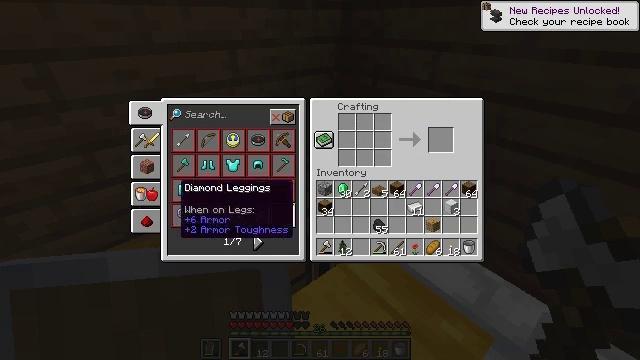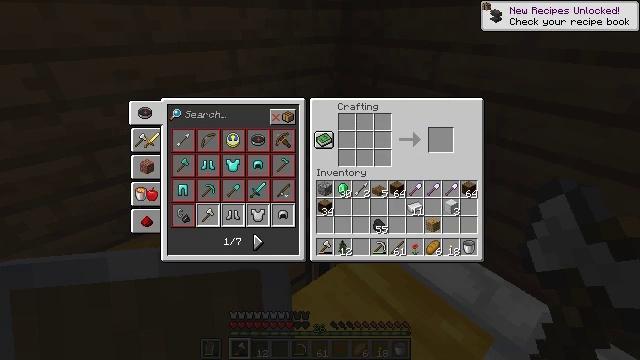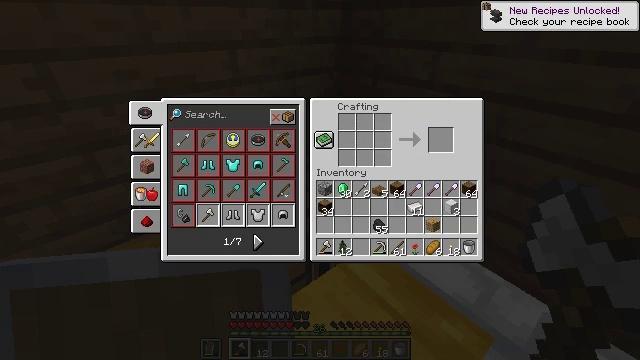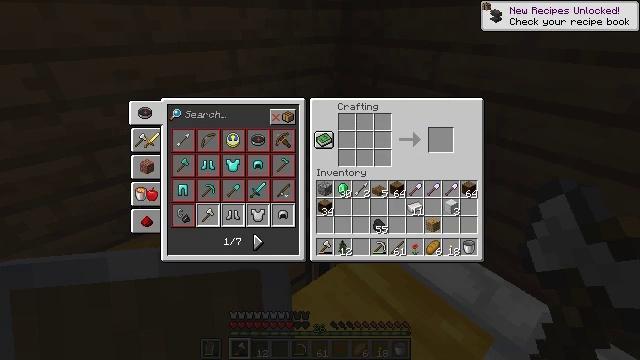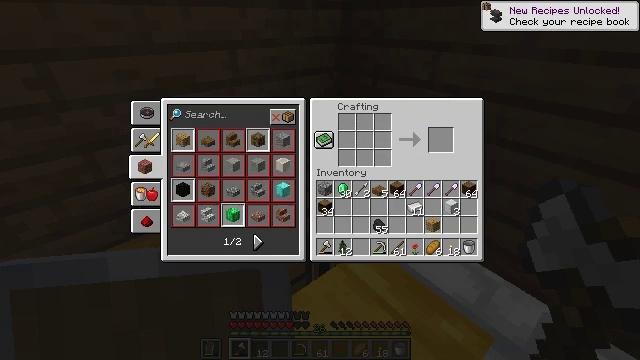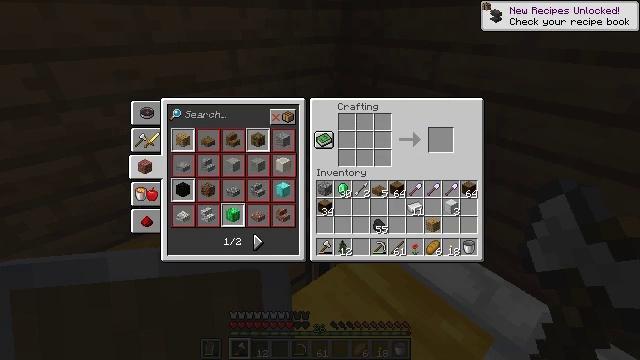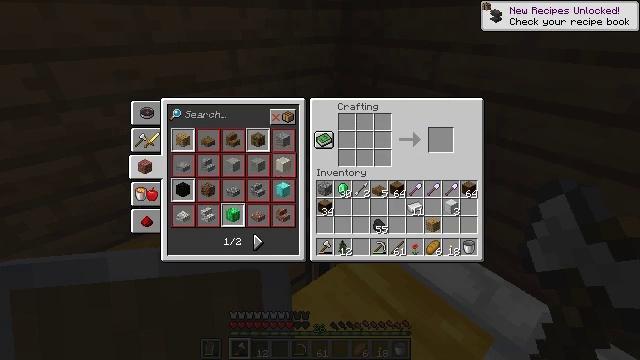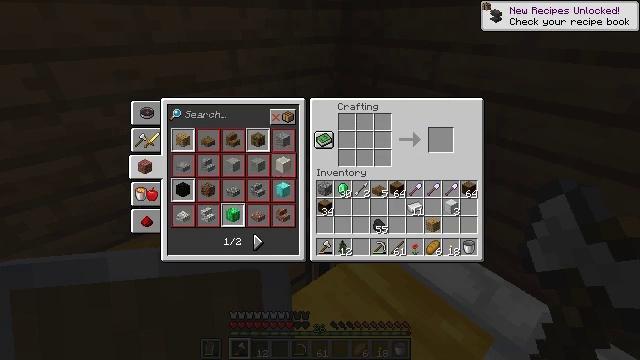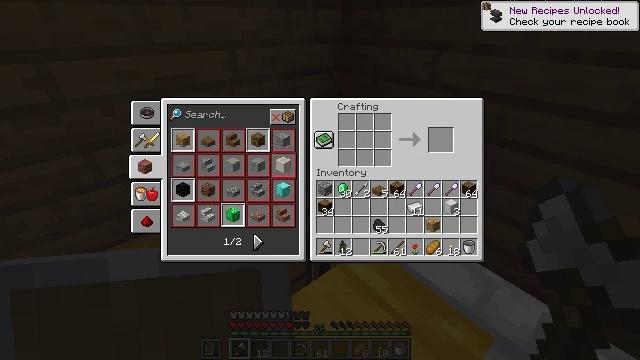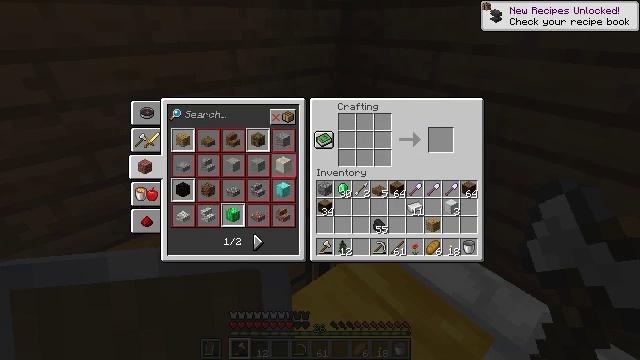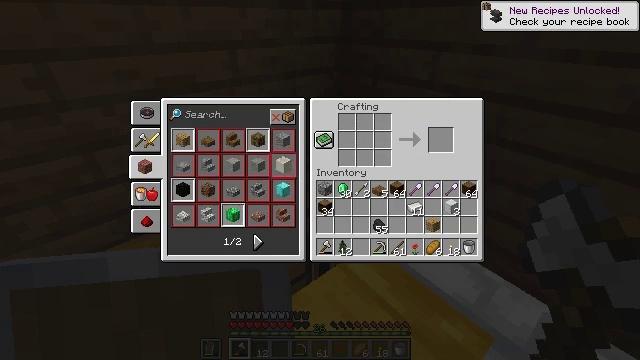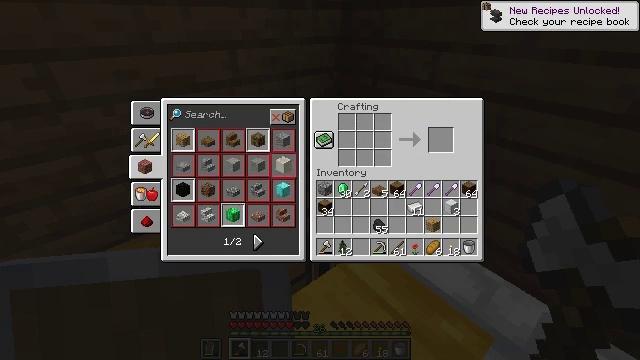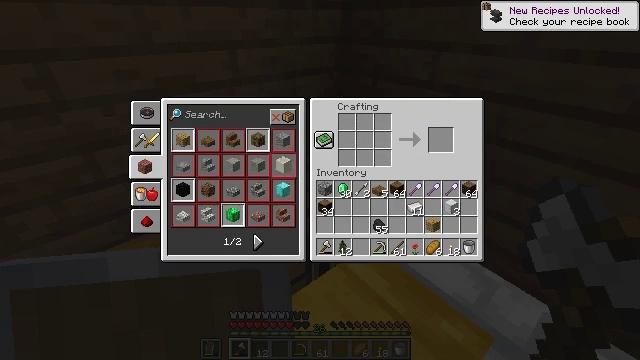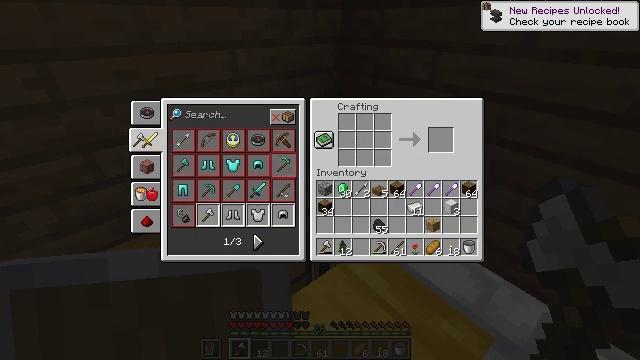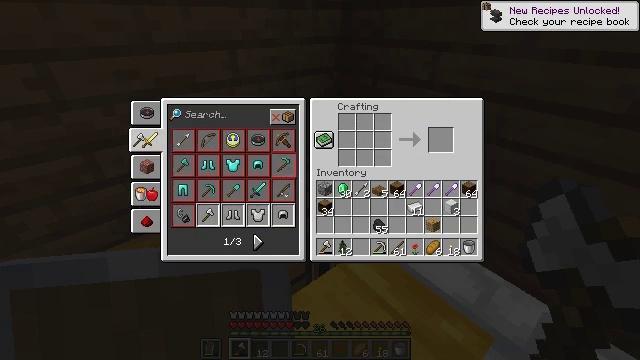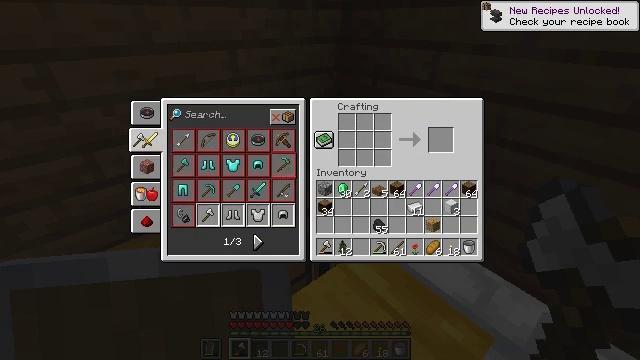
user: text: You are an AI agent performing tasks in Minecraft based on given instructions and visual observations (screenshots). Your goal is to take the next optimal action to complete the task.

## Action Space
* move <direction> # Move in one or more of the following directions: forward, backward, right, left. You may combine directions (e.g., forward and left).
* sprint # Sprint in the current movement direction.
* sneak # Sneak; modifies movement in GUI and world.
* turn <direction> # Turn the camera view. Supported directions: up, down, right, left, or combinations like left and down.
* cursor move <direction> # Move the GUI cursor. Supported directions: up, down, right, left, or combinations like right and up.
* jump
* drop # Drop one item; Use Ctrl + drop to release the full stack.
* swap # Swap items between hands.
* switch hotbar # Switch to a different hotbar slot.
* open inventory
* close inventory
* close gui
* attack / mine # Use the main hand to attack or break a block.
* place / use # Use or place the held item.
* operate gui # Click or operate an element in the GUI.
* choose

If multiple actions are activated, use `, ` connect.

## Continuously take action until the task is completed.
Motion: motion action
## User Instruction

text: Use the iron from your inventory to craft an anvil.
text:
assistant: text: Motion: cursor move left
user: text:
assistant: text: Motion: no_op
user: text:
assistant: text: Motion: cursor move left
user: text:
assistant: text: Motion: operate gui
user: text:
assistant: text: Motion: operate gui
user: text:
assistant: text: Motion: operate gui
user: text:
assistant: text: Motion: cursor move up, operate gui
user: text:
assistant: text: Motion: cursor move up
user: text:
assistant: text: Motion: no_op
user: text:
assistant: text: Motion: no_op
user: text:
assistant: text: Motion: no_op
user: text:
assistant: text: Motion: no_op
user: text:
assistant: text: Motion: operate gui
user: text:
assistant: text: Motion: operate gui
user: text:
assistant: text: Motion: operate gui
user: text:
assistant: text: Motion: no_op
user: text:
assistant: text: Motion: no_op
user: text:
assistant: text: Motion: cursor move down
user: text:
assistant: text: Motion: cursor move down
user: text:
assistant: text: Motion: operate gui
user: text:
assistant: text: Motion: operate gui
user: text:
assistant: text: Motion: operate gui
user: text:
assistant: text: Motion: no_op
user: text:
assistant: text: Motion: no_op
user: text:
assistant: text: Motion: no_op
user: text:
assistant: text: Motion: no_op
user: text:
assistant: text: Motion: no_op
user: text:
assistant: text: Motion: no_op
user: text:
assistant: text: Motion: cursor move right
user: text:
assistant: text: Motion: cursor move right